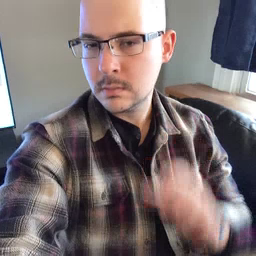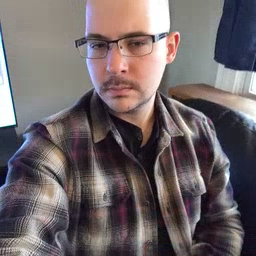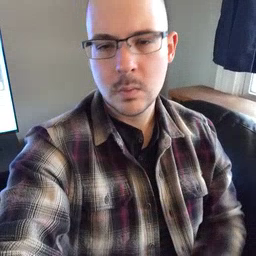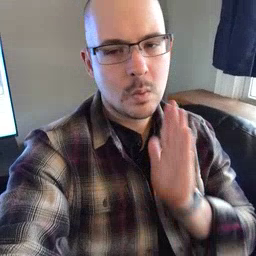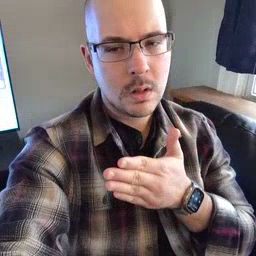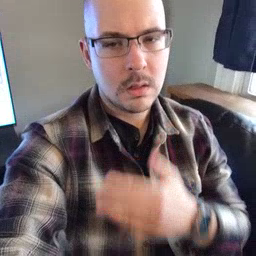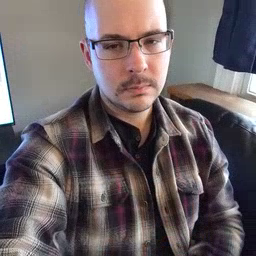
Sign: will